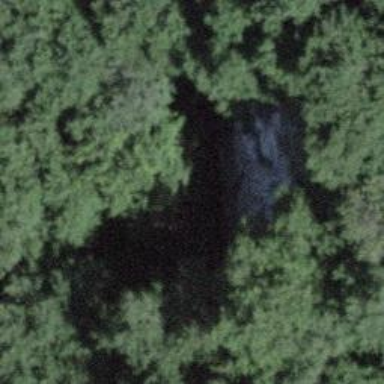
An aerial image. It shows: Cliff in nature.